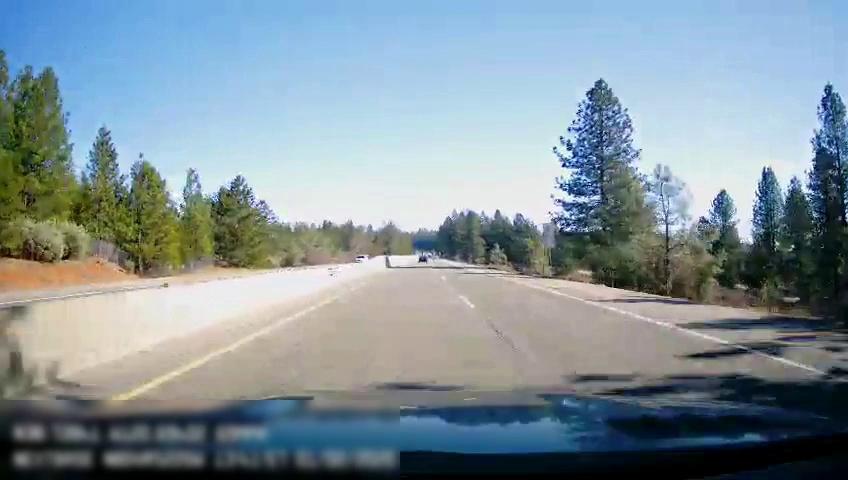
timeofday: Day
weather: Sunny
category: Drivable Space
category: Drivable Space
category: Vehicles | SUV
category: Vehicles | Car
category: Lanes | Alternate Lane
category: Lanes | Current Lane
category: Lanes | Alternate Lane
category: Lanes | Opposite Lane
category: Traffic | Signs